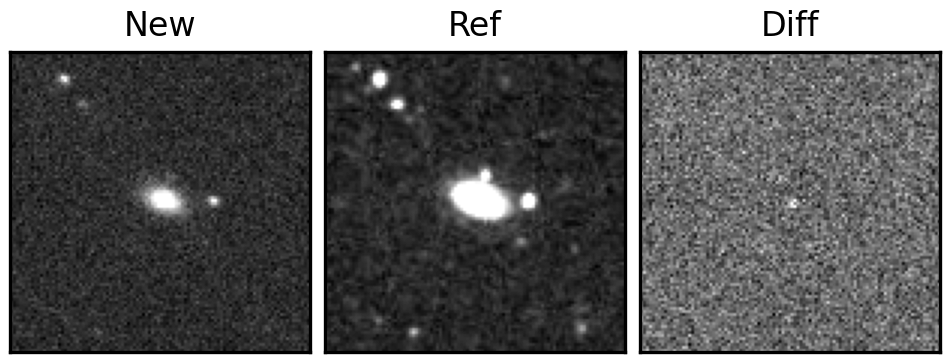
Label: real